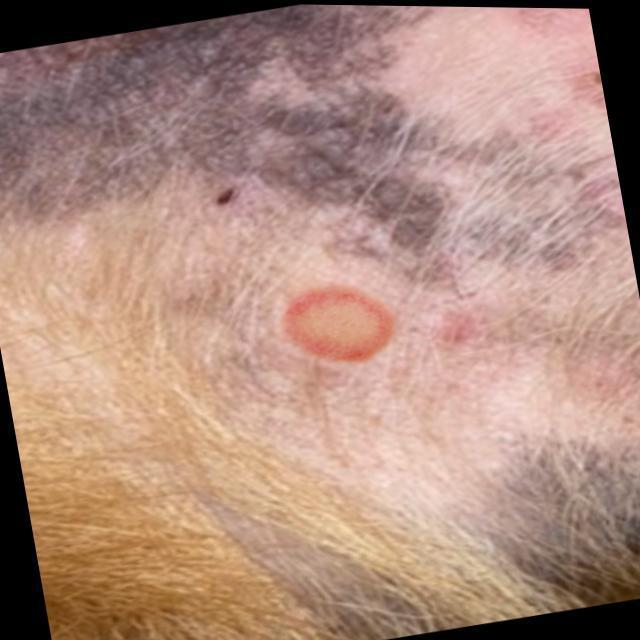
Canine ringworm (Dermatophytosis) — fungal infection caused by Microsporum or Trichophyton. Presents with circular alopecia, scaling, crusting, and broken hairs.